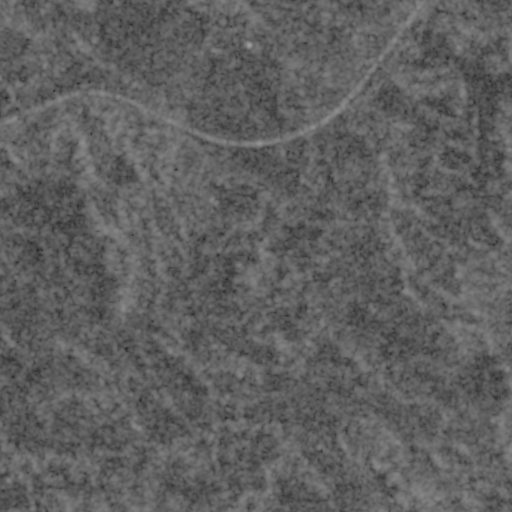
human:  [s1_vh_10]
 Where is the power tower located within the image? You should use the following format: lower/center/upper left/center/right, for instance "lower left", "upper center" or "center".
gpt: The power tower is located in the lower left of the image.
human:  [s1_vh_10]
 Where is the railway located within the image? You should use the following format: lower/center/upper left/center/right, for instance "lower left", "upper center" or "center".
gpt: The railway is located in the upper of the image.
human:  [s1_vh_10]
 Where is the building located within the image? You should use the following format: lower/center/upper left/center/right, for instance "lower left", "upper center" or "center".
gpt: The building is located in the upper center of the image.
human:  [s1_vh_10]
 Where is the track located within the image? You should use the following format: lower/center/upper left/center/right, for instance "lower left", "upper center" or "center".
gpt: There is no track in the image.

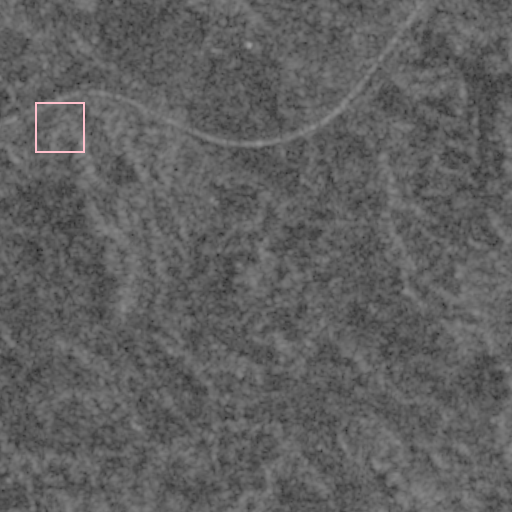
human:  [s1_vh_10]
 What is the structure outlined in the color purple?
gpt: There is no purple outline.
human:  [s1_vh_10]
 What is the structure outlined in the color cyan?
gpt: There is no structure outlined in cyan.